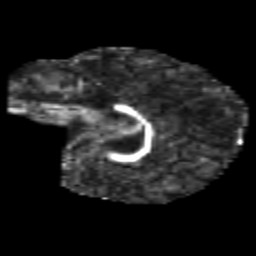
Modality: FA
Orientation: sagittal
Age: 7
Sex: female
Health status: healthy